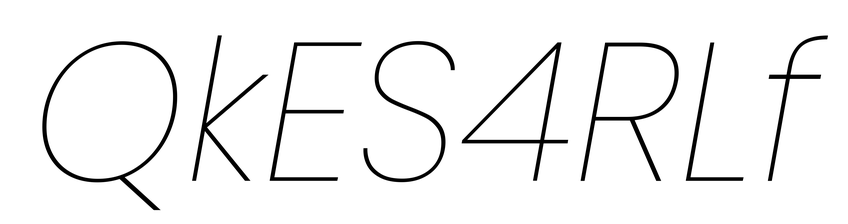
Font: Poppins-ThinItalic